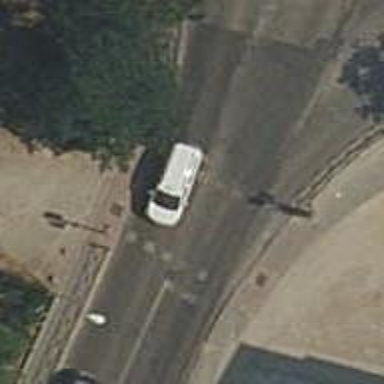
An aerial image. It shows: Road with traffic signals and zebra crossing with traffic signals.